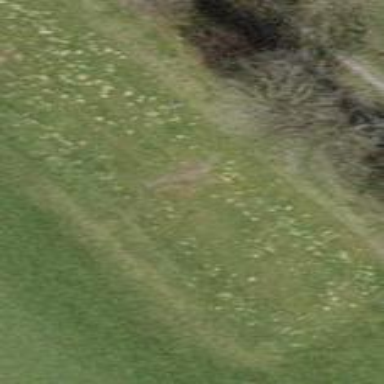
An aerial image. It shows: Grassy area designated as golf tee.